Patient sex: M
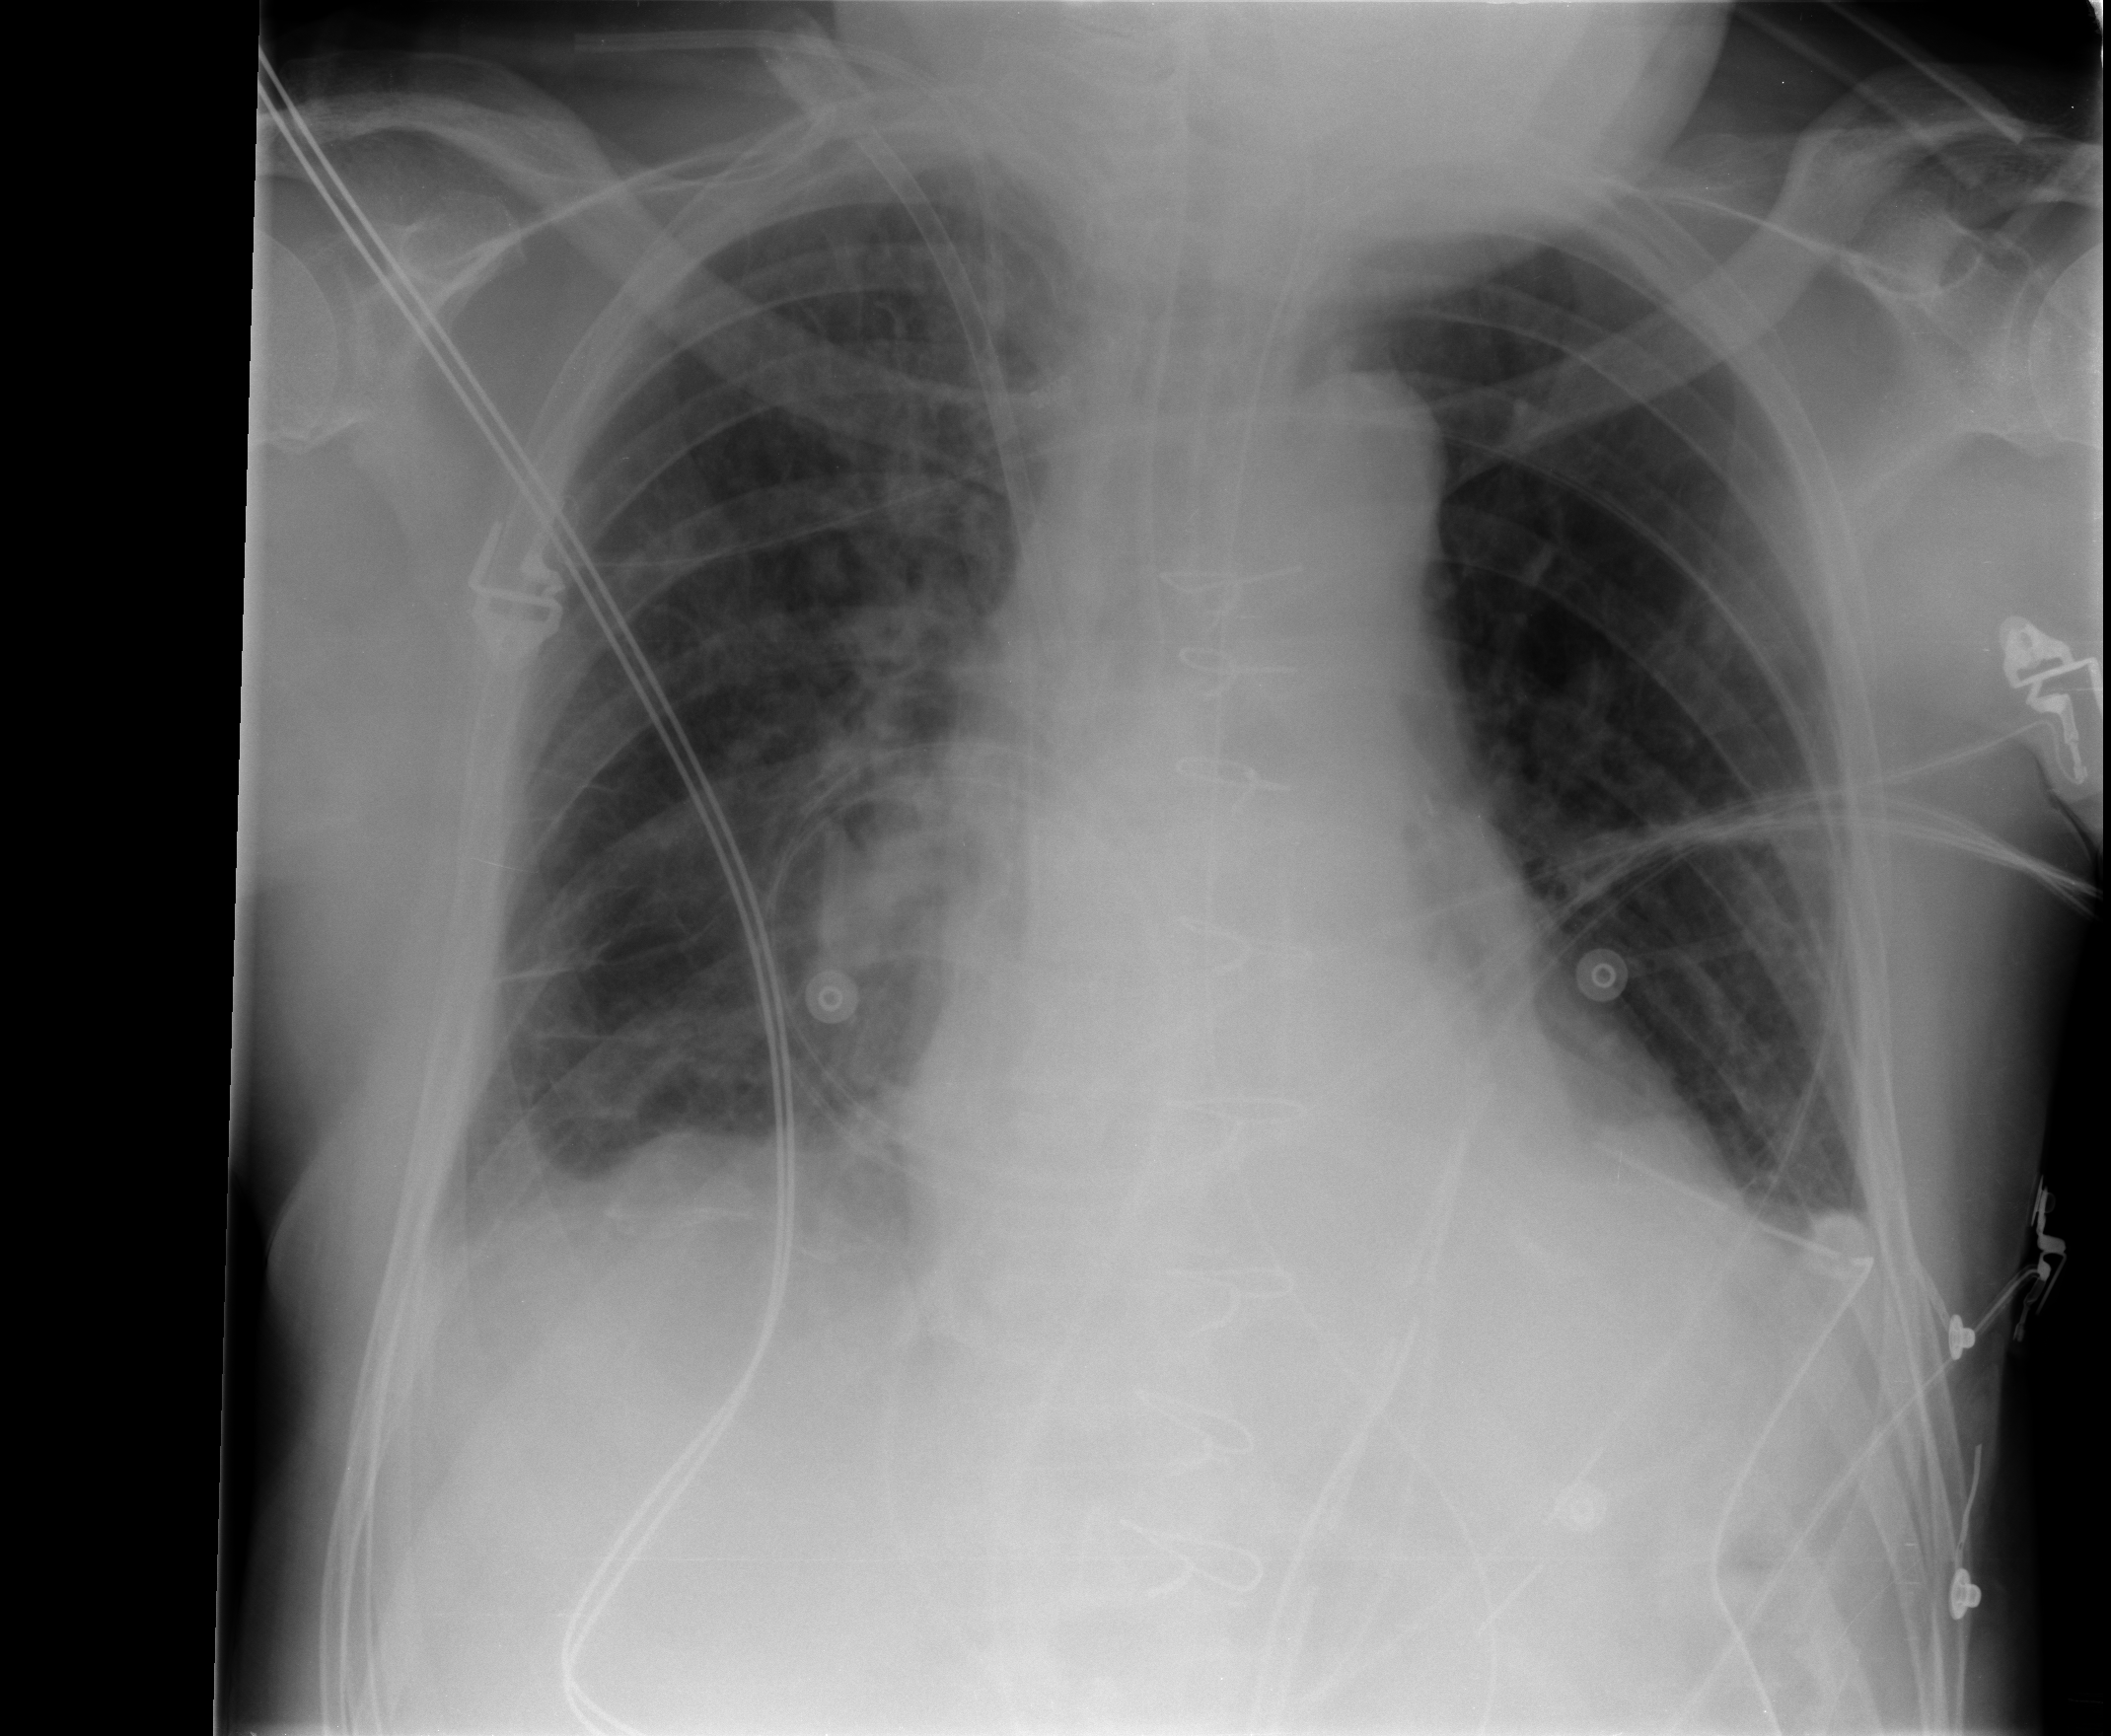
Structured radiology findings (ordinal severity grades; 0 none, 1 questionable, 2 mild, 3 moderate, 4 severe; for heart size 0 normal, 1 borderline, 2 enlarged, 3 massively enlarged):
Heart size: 0
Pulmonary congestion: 0
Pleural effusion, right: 2
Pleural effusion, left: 0
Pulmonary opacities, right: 0
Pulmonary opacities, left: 0
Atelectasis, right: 2
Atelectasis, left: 0